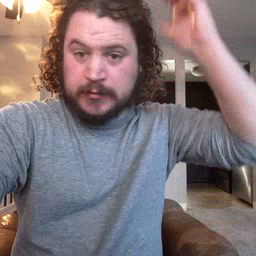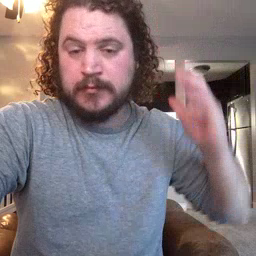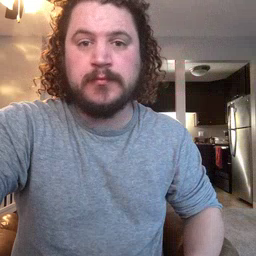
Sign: lion